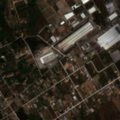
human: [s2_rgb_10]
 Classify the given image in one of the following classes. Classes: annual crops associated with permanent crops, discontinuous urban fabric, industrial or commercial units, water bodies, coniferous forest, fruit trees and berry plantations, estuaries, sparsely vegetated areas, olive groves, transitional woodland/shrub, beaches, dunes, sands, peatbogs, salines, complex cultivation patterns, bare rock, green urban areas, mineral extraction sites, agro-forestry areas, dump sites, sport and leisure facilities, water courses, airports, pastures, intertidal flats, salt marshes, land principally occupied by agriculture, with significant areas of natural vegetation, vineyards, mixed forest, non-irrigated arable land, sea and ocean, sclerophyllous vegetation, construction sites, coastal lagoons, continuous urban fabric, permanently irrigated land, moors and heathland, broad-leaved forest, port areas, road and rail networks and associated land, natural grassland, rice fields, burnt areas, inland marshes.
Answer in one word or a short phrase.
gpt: continuous urban fabric